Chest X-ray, AP view. Patient: 33 years old, sex M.
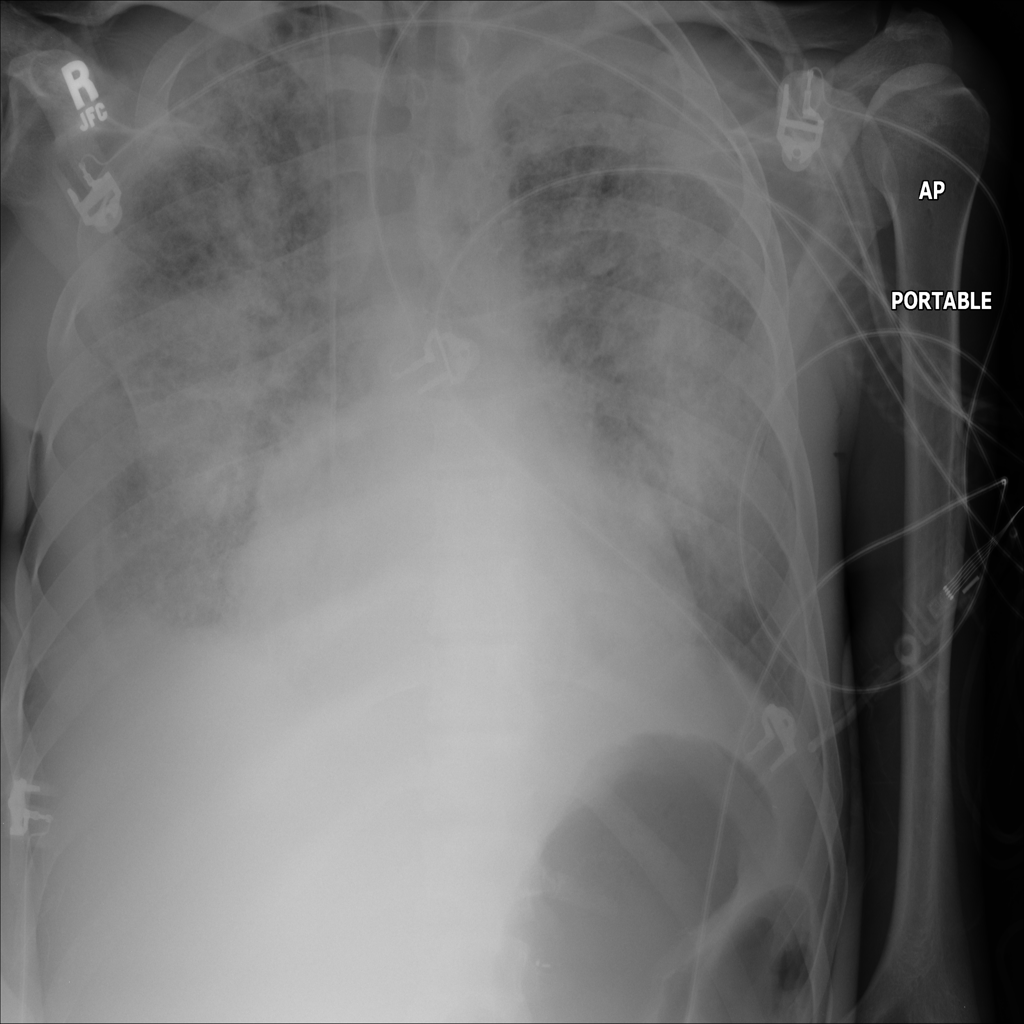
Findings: Pleural_Thickening